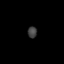
Tissue: lung
Cell type: Endothelial cells
Senescence score: 0.2184
Nuclear area (px): 103
Mean DAPI intensity: 63.699